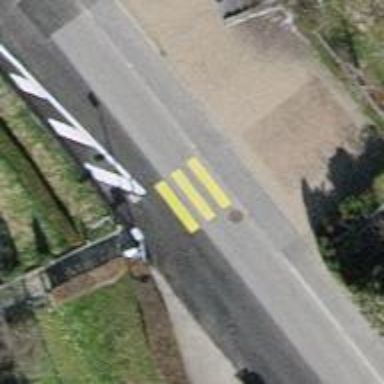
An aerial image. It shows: Zebra crossing for pedestrians.